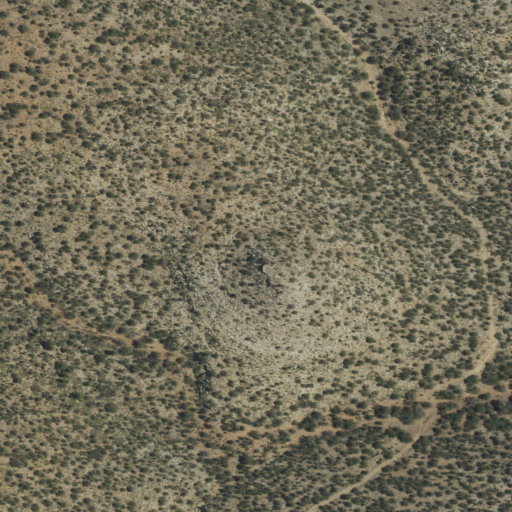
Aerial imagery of mountain in New Mexico named Round Top containing shrub and evergreen forest